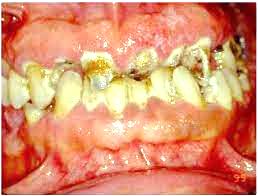
Condition: Gingivitis